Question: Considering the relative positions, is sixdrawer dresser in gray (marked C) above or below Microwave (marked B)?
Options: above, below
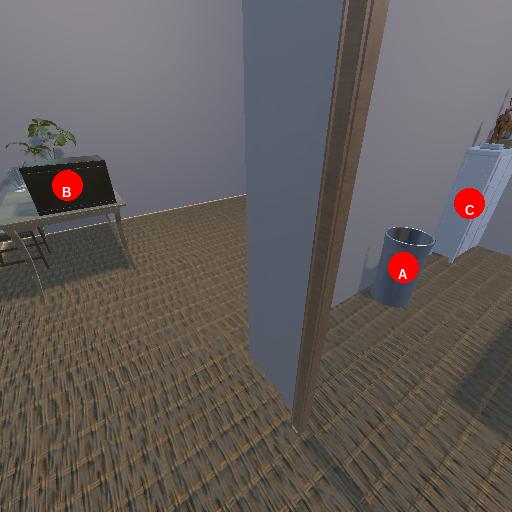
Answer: above